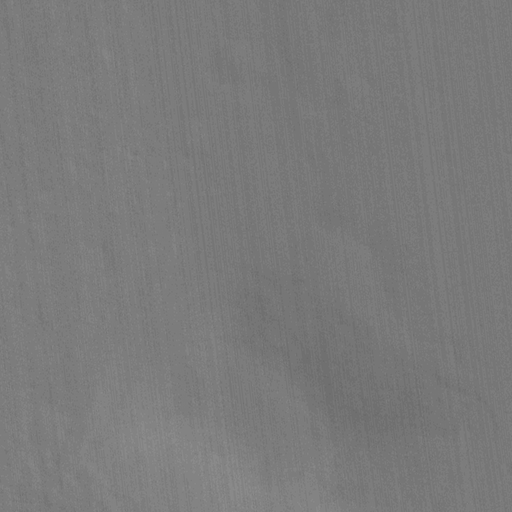
Classes present: Background